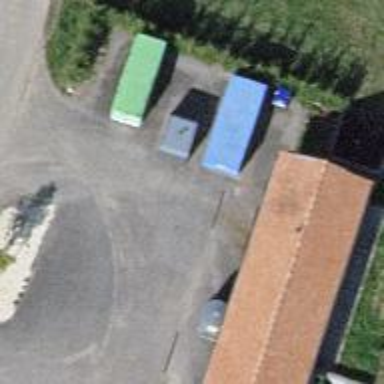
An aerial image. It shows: Recycling centre providing amenities for recycling.